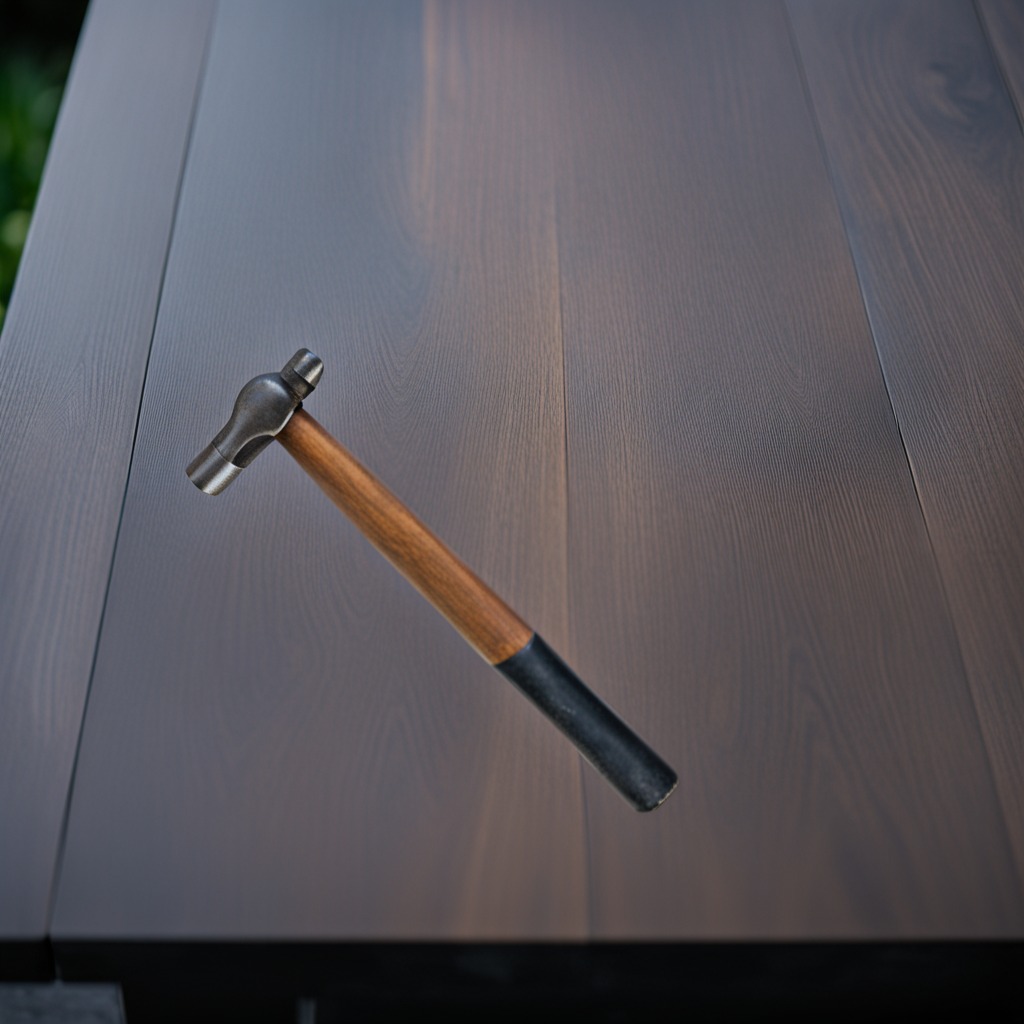
A hammer lies on the table with faint burn marks in a small garage at twilight.